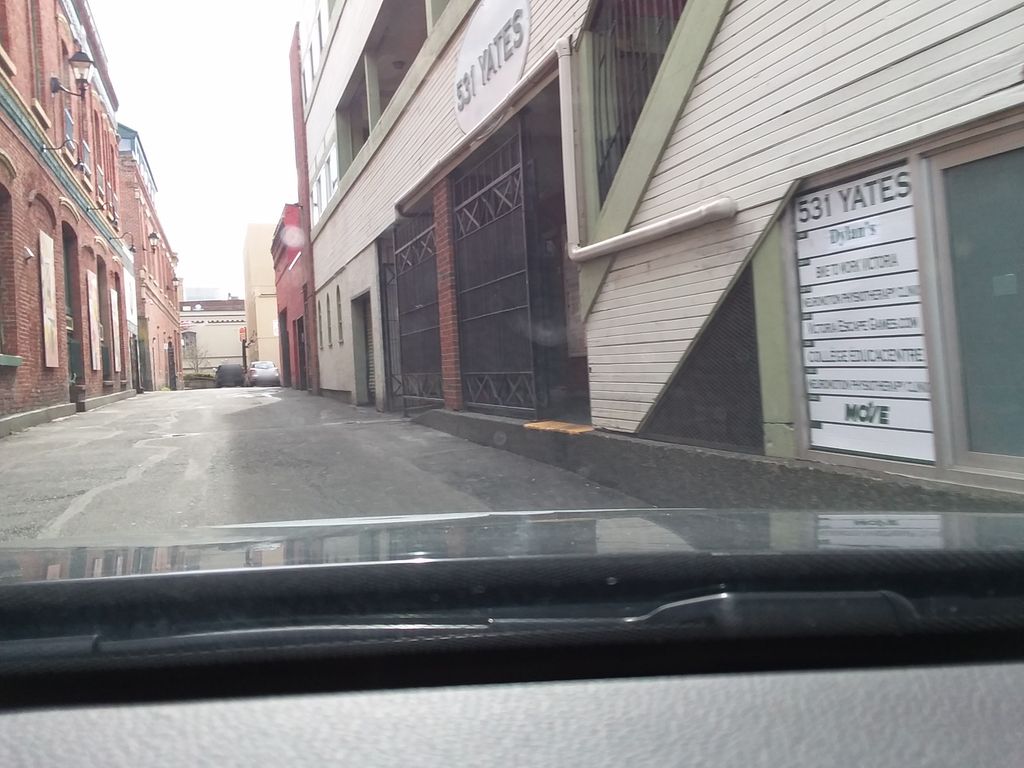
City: victoria